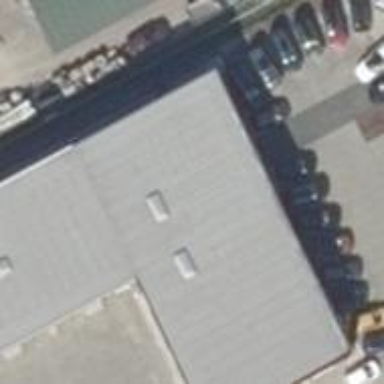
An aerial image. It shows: Shop that sells cars.